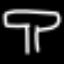
Label: mushroom